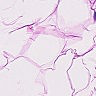
Metastatic tissue present: no